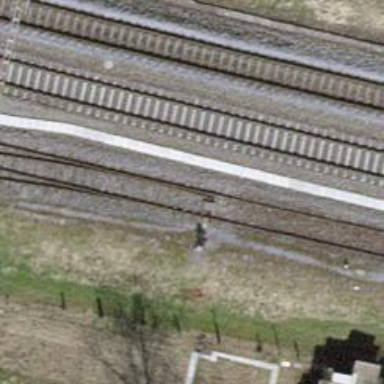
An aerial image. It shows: Railway switch.